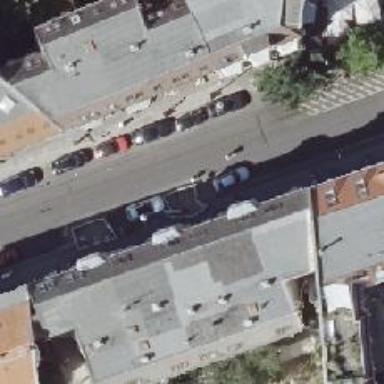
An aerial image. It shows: Parallel parking lane.